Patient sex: F
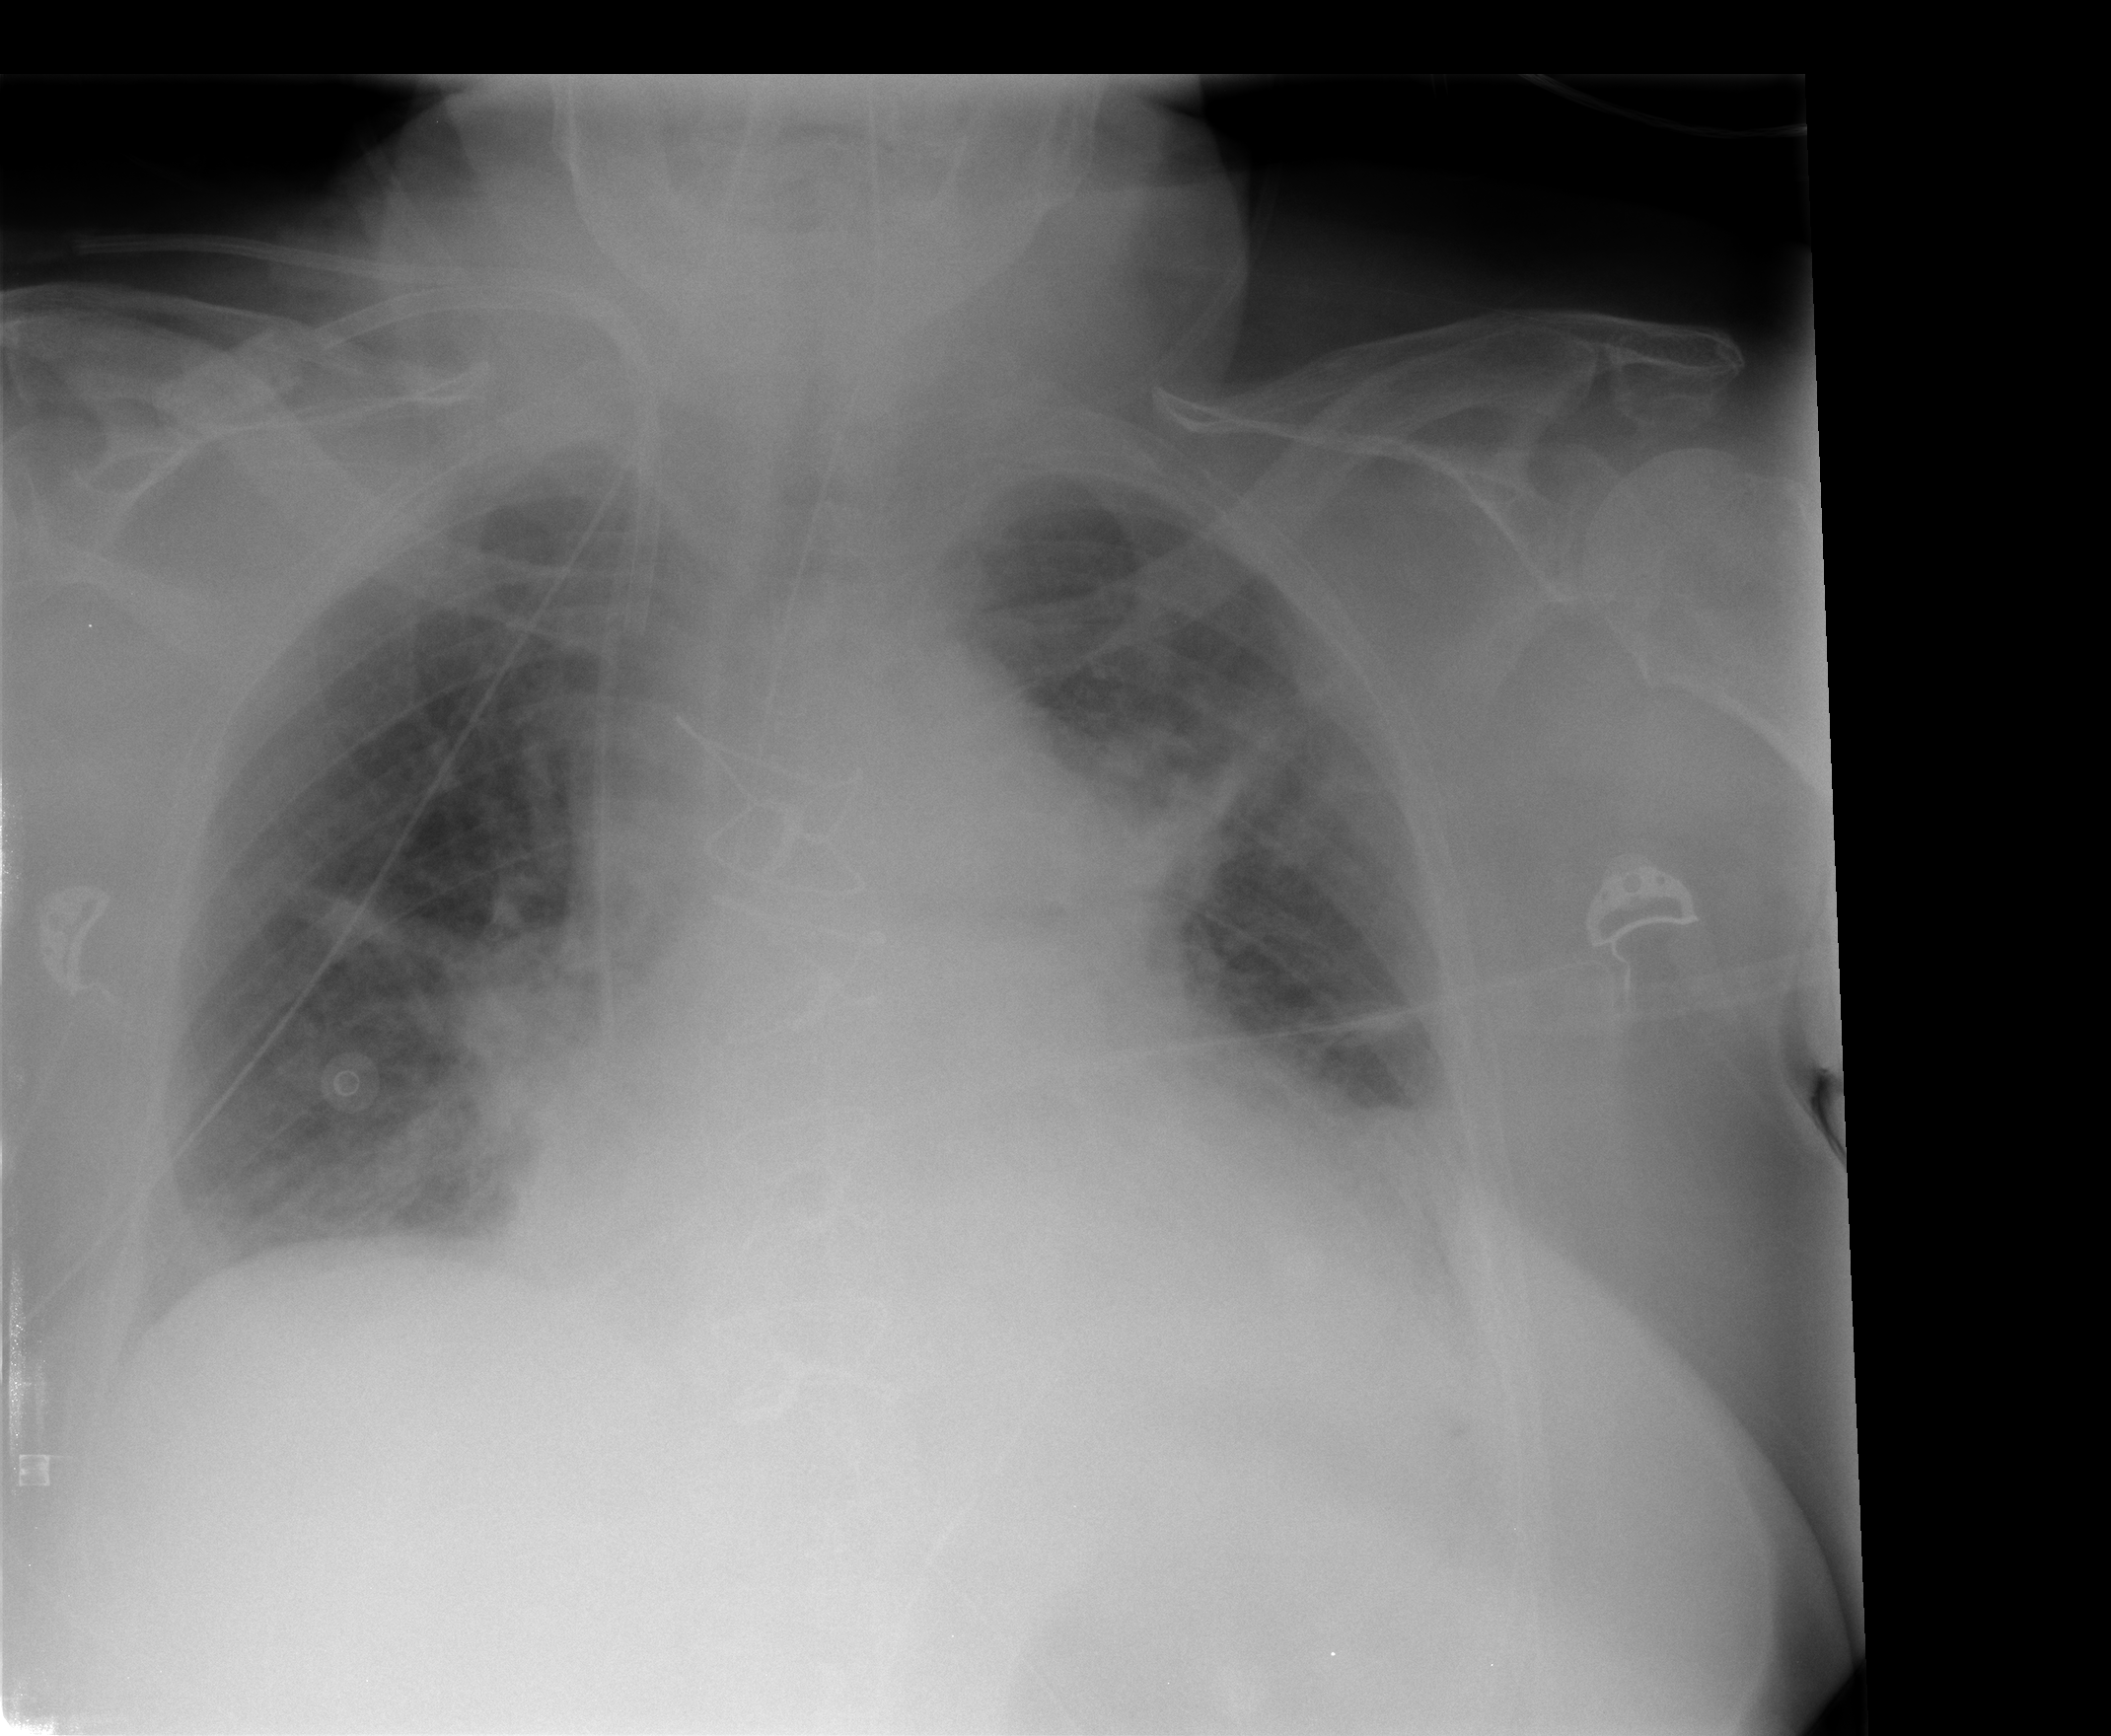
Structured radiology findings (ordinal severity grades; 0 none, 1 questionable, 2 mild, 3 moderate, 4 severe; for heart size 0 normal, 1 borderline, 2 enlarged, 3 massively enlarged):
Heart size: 2
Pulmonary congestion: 2
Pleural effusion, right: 1
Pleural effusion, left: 2
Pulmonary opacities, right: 2
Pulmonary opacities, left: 2
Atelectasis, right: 2
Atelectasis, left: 2